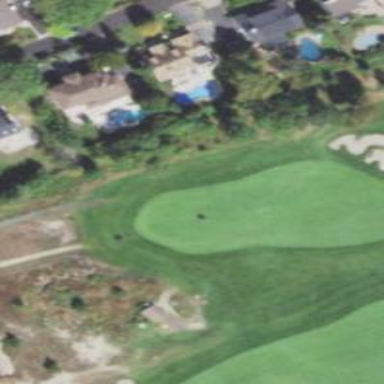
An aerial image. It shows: Golf fairway surrounded by grass.